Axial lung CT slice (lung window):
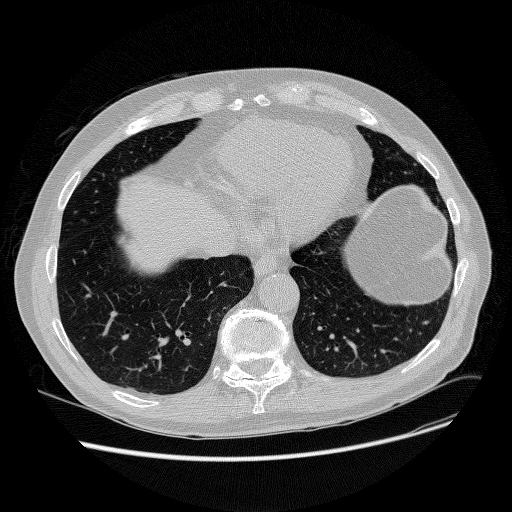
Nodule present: no